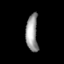
Tissue: prostate
Cell type: T cells
Senescence score: 0.322
Nuclear area (px): 430
Mean DAPI intensity: 154.858